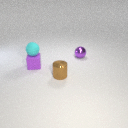
small purple rubber cube to the left of small brown metal cylinder